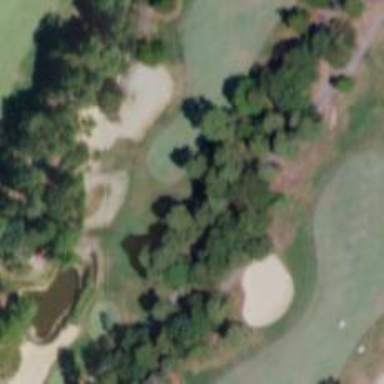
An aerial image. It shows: Footway that serves as golf path.